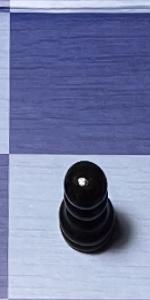
Label: Pawn_Black